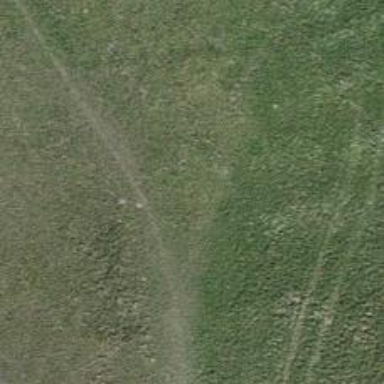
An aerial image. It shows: Path covered in grass.